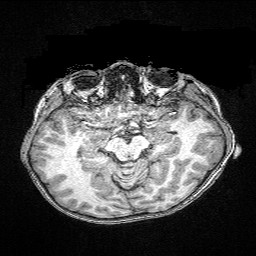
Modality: T1w
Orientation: coronal